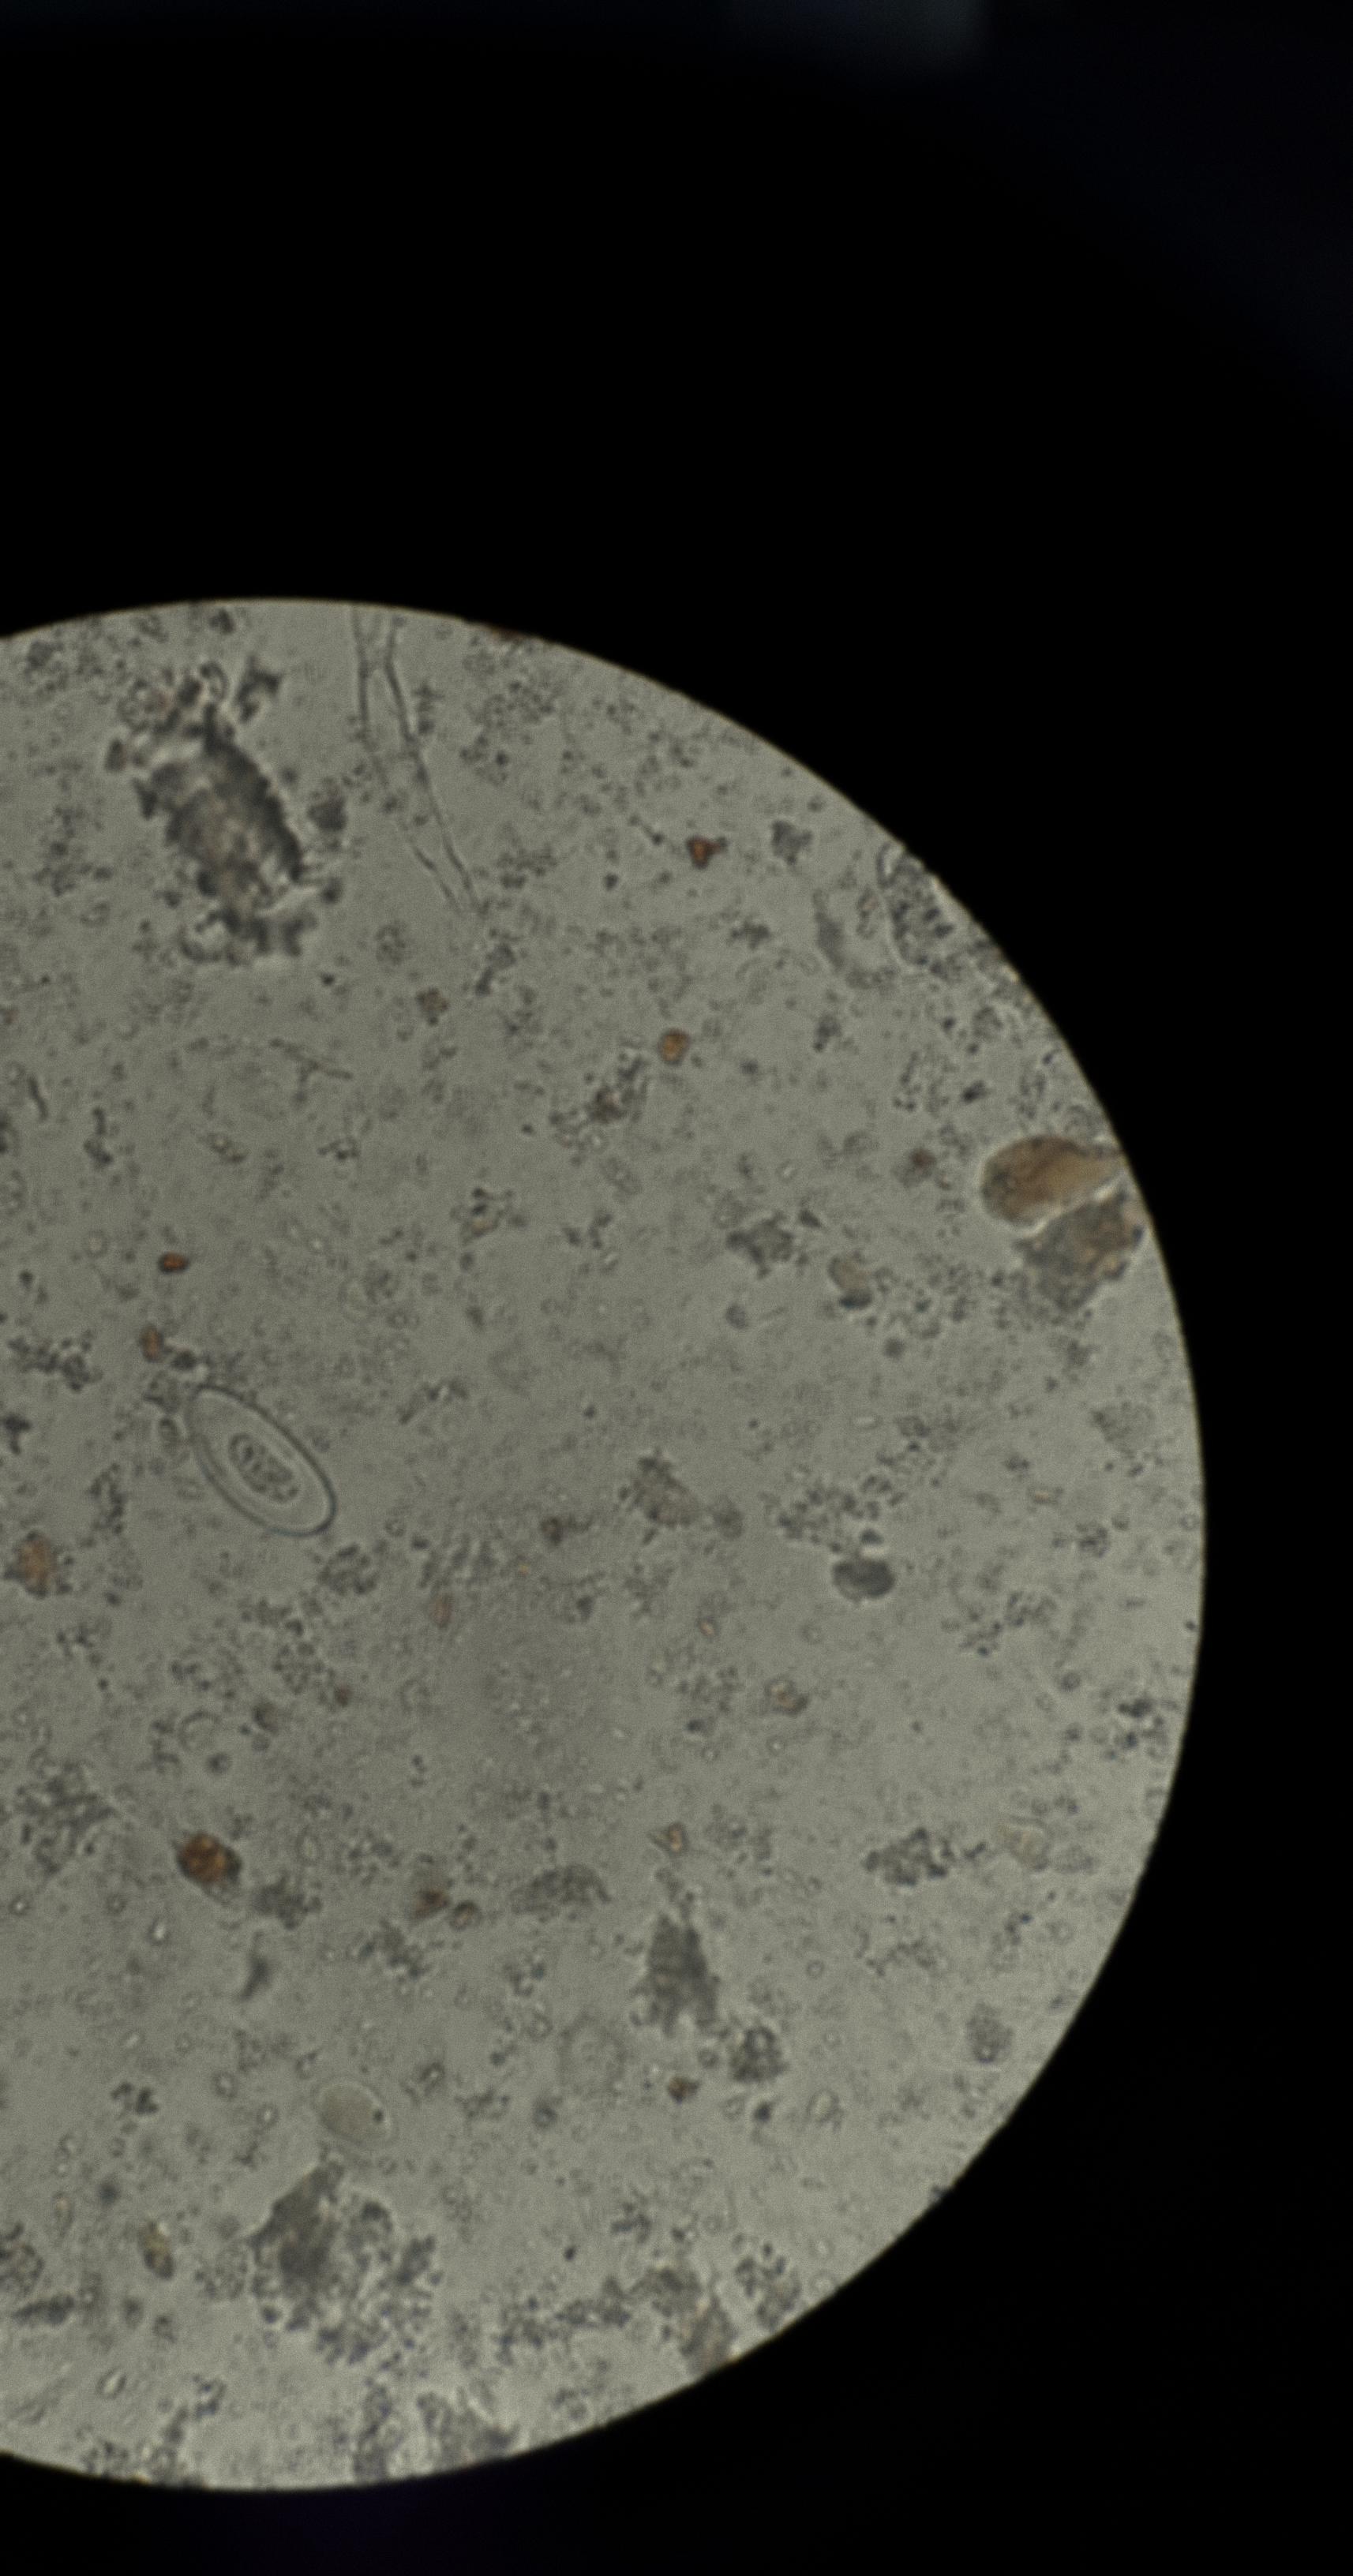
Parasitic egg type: Enterobius vermicularis